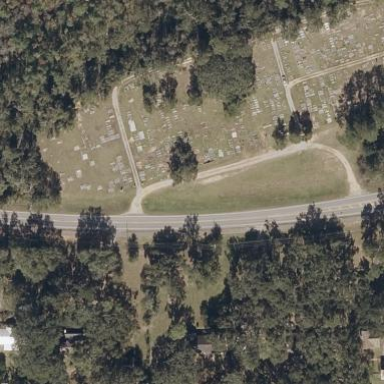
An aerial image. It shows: Cemetery.